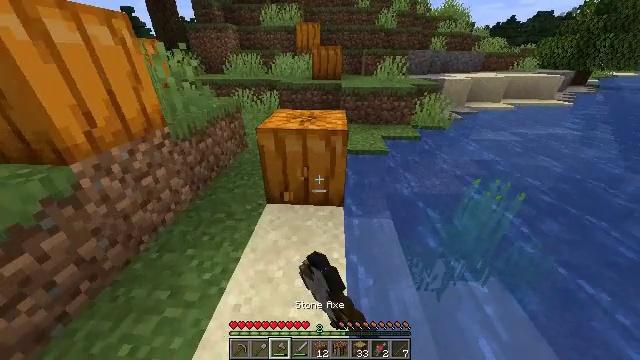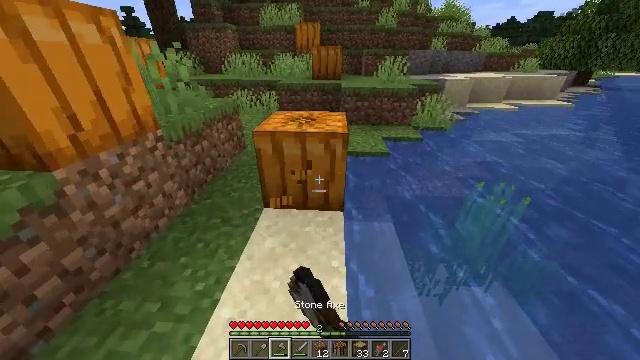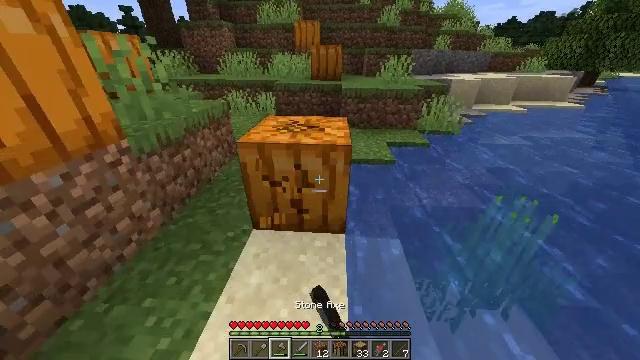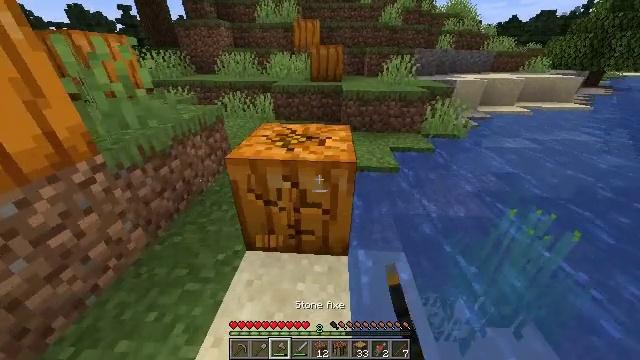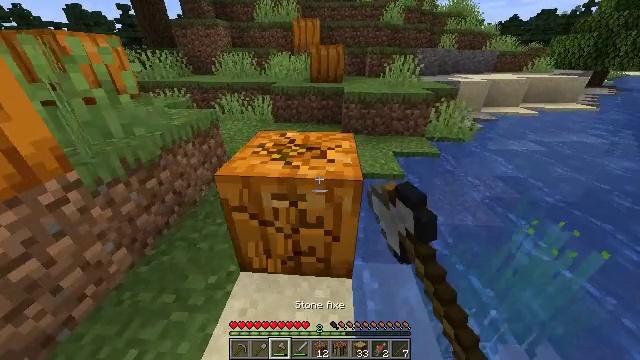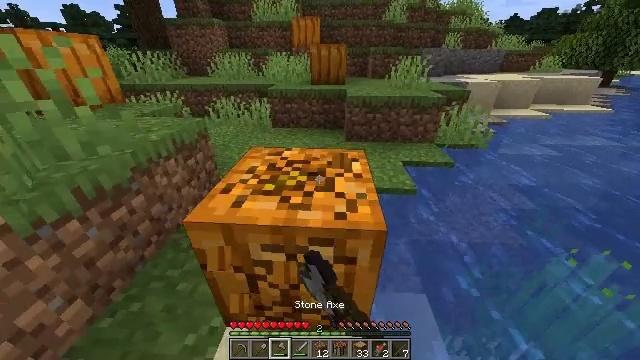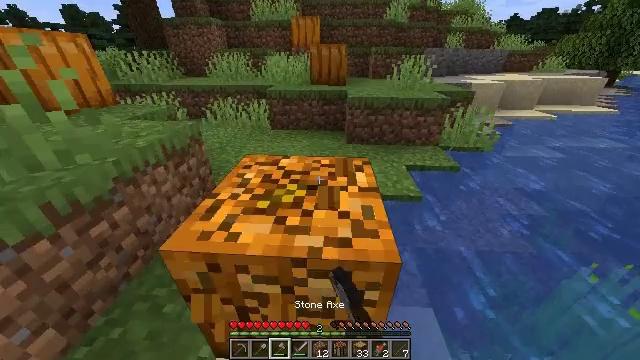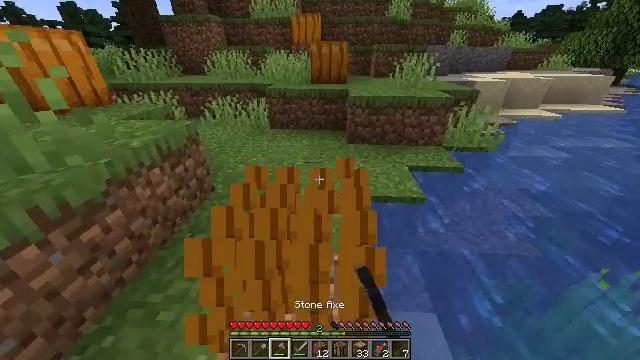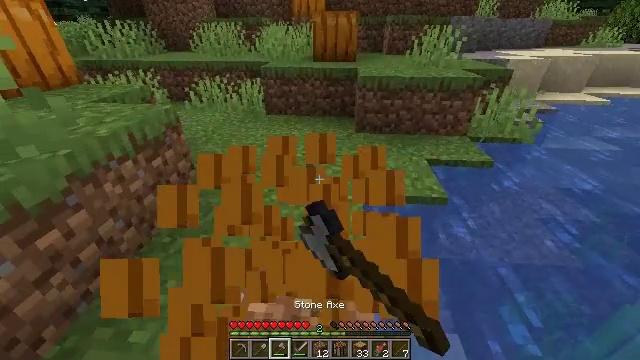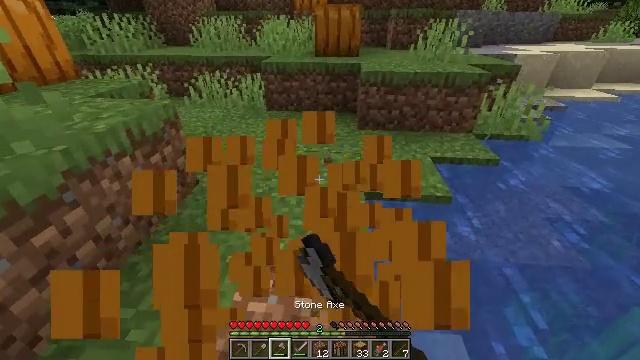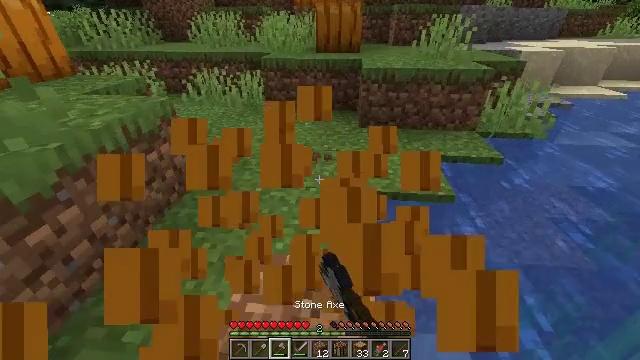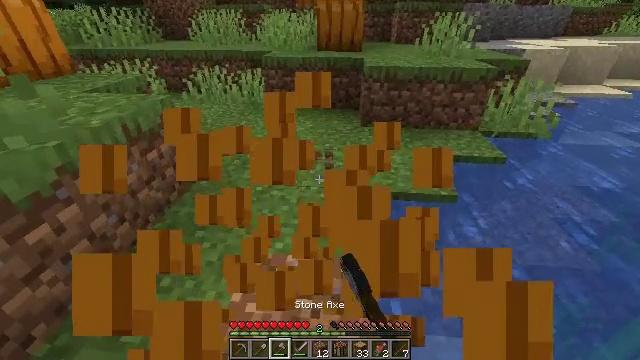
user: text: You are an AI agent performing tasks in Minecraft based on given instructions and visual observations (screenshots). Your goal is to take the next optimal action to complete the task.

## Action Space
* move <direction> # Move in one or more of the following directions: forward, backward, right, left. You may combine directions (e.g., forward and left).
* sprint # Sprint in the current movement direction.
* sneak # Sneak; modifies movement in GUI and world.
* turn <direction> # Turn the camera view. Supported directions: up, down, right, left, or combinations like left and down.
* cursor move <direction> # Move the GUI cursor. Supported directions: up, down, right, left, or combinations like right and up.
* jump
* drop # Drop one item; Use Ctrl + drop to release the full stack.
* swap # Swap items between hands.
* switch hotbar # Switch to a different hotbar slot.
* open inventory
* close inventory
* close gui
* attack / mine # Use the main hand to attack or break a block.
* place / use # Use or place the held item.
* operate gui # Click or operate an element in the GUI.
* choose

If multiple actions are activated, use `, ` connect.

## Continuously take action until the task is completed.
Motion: motion action
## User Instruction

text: Gather a pumpkin block.
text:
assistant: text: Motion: move forward, attack / mine
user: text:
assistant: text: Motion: move forward, attack / mine
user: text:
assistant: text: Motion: move forward, attack / mine
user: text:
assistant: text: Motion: move forward, attack / mine
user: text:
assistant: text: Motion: move forward, attack / mine
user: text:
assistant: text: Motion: attack / mine
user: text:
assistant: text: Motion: attack / mine
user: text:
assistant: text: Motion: turn down, attack / mine
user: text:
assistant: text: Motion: attack / mine
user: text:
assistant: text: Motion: attack / mine
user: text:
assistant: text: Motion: attack / mine
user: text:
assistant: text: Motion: attack / mine